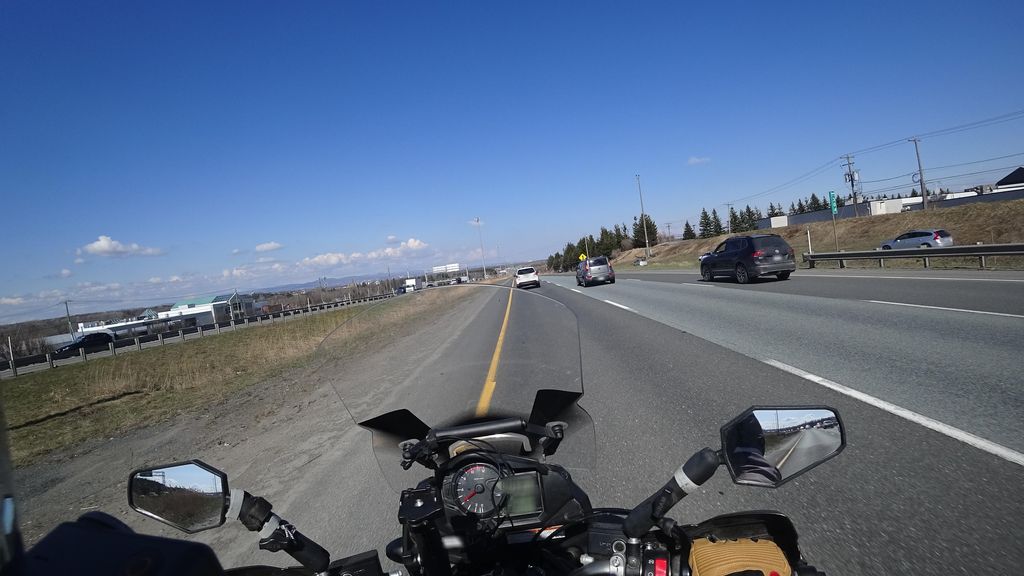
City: quebec_city